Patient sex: M
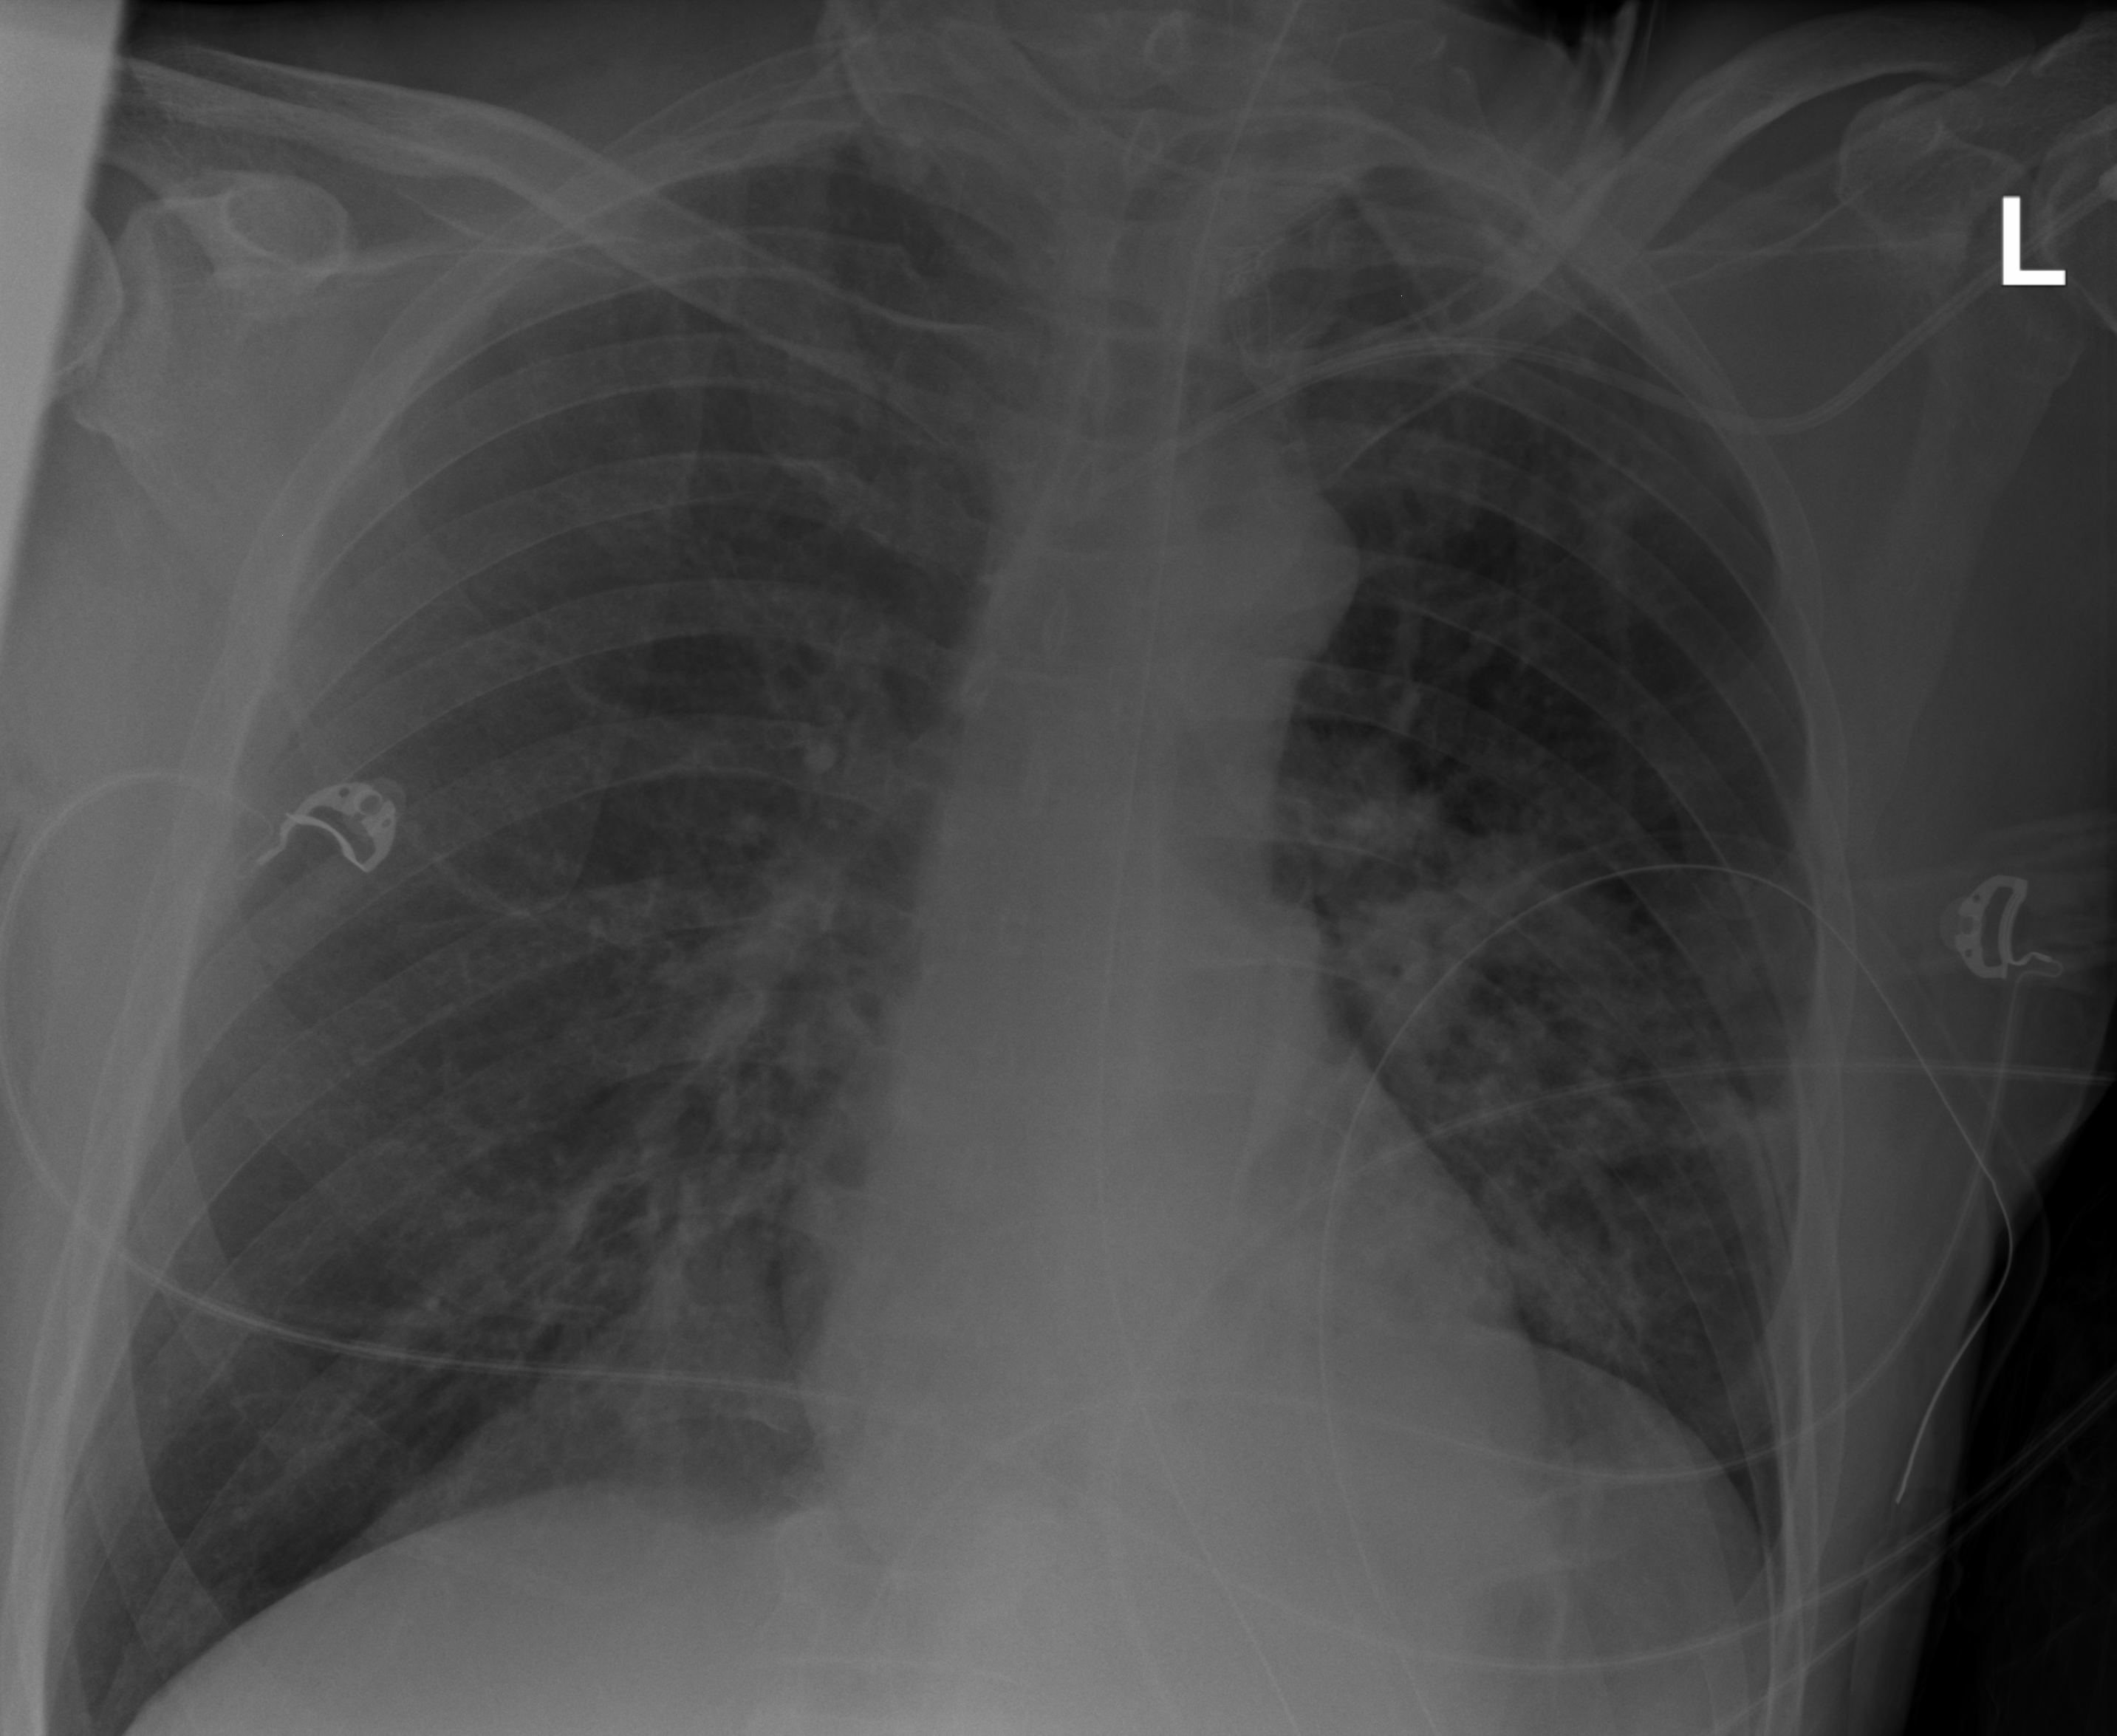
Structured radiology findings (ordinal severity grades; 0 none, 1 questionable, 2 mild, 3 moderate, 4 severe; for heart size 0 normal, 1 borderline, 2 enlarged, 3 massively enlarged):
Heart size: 0
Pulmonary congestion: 2
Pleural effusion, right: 0
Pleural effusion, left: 0
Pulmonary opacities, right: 2
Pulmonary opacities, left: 3
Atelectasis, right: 3
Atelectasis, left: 3